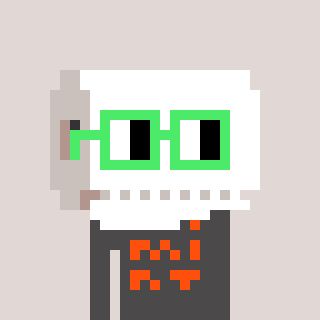
a pixel art character with square light green glasses, a toiletpaper-full-shaped head and a grayscale-colored body on a warm background